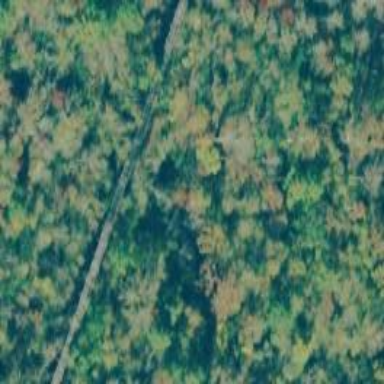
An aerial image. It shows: Disused railway bridge with trestle design.